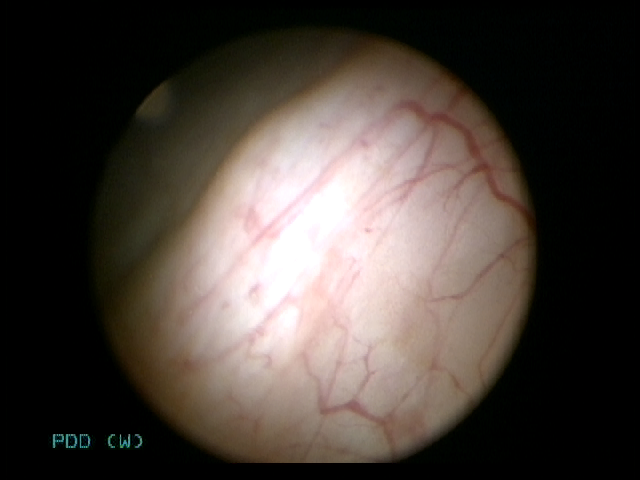
Modality: WLC
Class: Non-malignant
Subclass: BenignNOS
Lesion: L2
Morphology: Non-papillary
Bladder cancer association: No